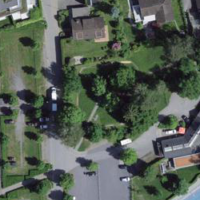
EUNIS habitat code: 55
Species observed at this site:
Chroicocephalus ridibundus
Phalacrocorax carbo
Corvus corone
Podiceps cristatus
Fulica atra
Parus major
Hirundo rustica
Milvus milvus
Pica pica
Phoenicurus phoenicurus
Ciconia ciconia
Buteo buteo
Carduelis carduelis